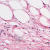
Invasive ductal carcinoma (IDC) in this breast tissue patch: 0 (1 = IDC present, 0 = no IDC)